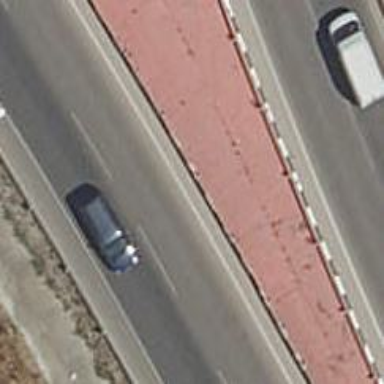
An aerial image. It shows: Asphalt road classified as trunk highway.